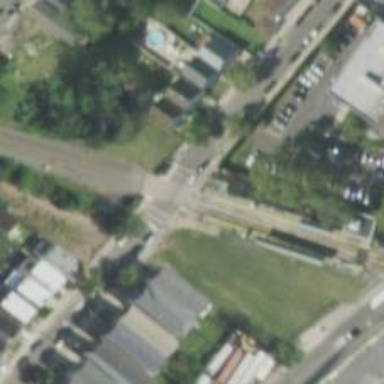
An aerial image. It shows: Crossing for the railway.